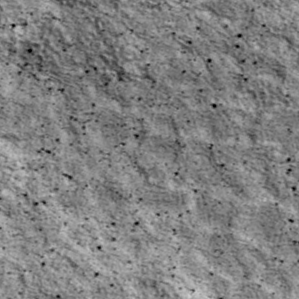
Label: non_frost